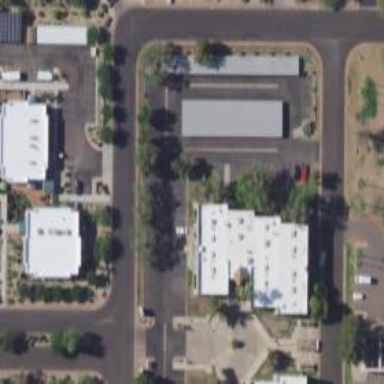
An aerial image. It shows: Healthcare clinic is depicted in the image.